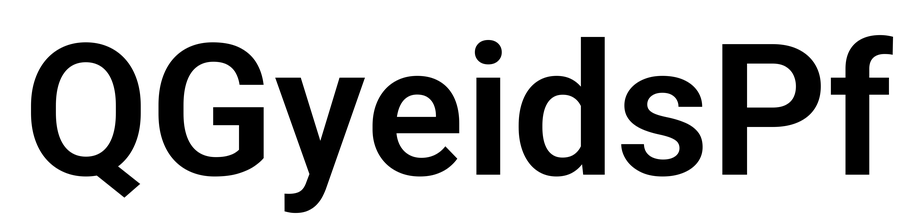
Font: Roboto_SemiBold